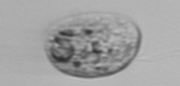
Label: Amoeba